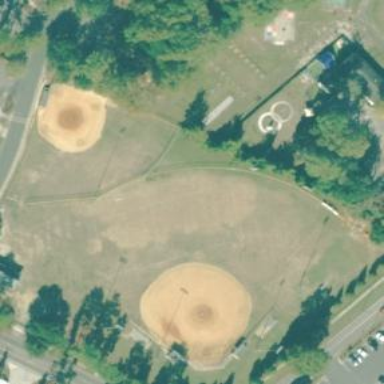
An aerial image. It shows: Baseball pitch for leisure and sports activities.